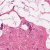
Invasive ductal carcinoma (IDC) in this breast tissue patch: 0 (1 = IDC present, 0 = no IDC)